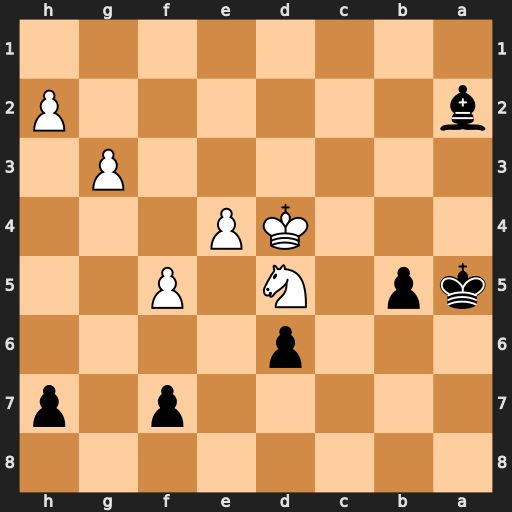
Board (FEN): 8/5p1p/3p4/kp1N1P2/3KP3/6P1/b6P/8
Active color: b
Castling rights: -
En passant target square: -
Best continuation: Bxd5 Kxd5 b4 Kxd6 b3 e5 b2